Question: I have this razor line, the editor shows a syntax error but it works fine in runtime.
'''
<script>app.addCalendar(@Html.Raw(Model.CurrentDetailsJson), @Model.Shift.Id);</script>
'''

What is the correct way to write that line?
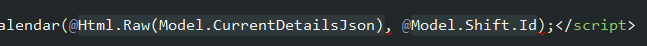
Answer: > What is the correct way to write that line?
The way you wrote it. You could safely ignore the stupidity of Visual Studio's Intellisense and hope that Microsoft will improve it some day. Until that day comes, have confidence in the code you have written and stop trusting what automated tools are telling you.